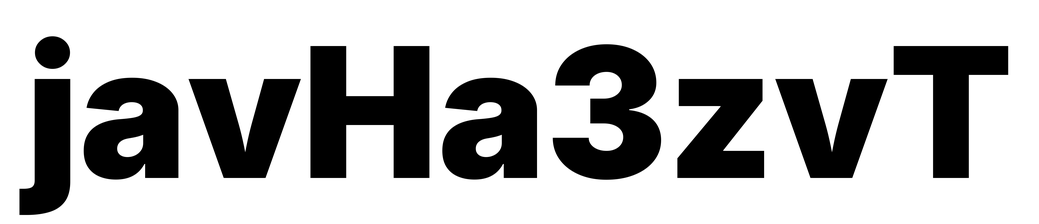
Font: Inter_Black